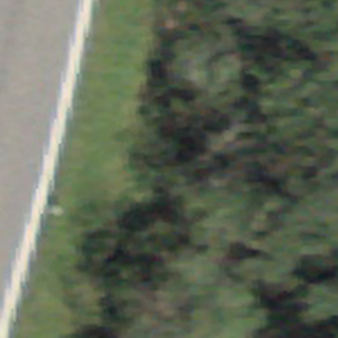
Label: other